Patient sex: M
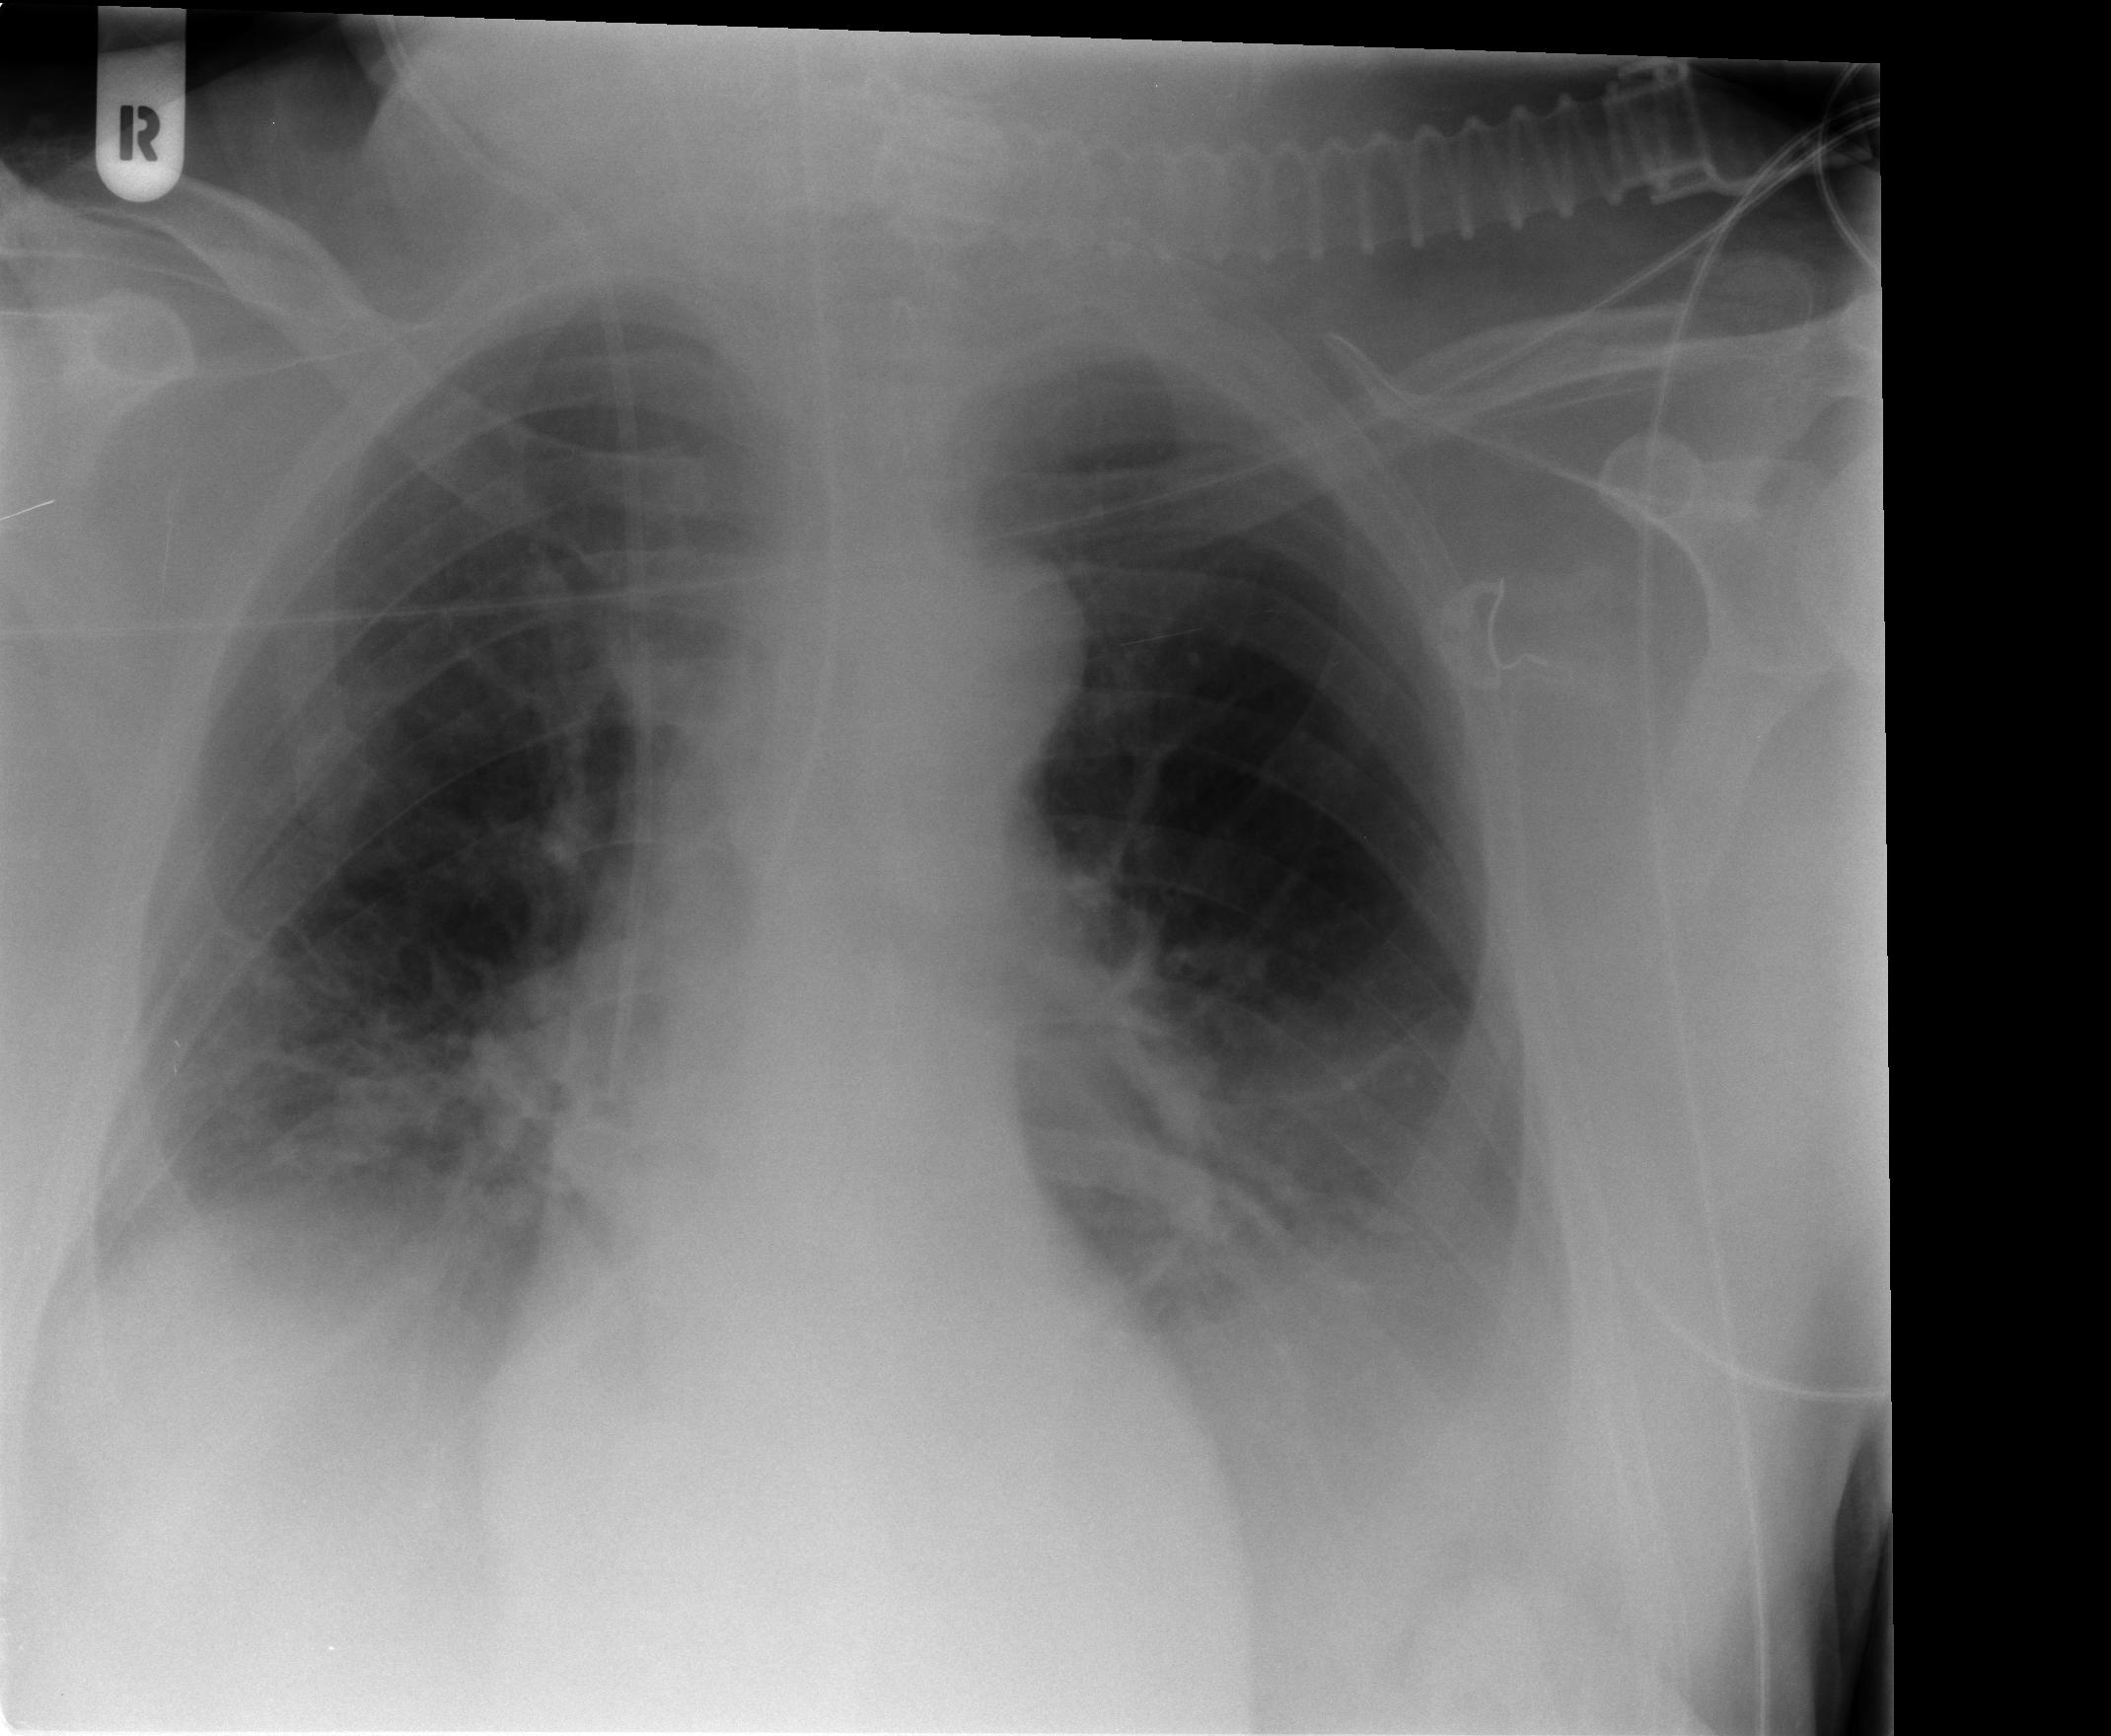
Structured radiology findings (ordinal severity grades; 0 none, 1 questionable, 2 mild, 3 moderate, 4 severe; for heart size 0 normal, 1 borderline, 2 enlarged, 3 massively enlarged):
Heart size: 1
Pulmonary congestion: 0
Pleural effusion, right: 1
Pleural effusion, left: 2
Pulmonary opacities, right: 1
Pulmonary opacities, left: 0
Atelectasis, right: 2
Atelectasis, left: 2